Field crop: tomato
Growth stage: 2
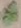
Species: solanum